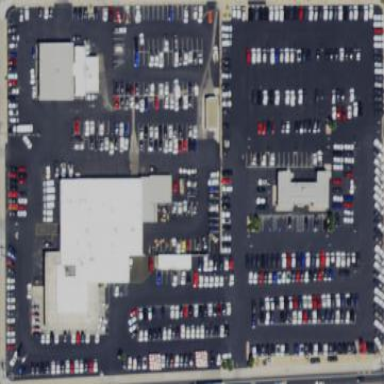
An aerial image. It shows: Parking area with asphalt surface.